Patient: sex F, age 56
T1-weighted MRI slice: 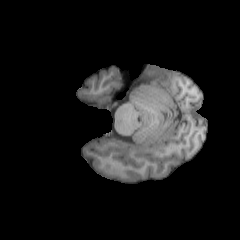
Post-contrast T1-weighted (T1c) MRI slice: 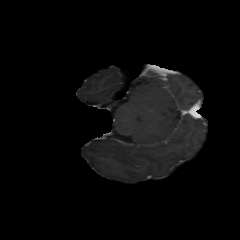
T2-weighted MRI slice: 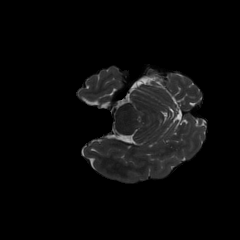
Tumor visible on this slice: no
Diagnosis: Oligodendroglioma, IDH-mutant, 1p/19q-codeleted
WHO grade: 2